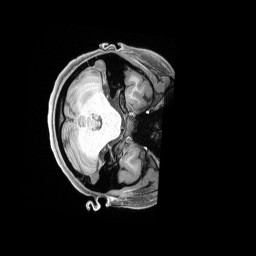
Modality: T1w
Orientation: axial
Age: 22
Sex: female
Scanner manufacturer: siemens
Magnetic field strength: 3 T
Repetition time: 2.4 s
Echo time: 0.00228 s